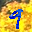
Label: 9